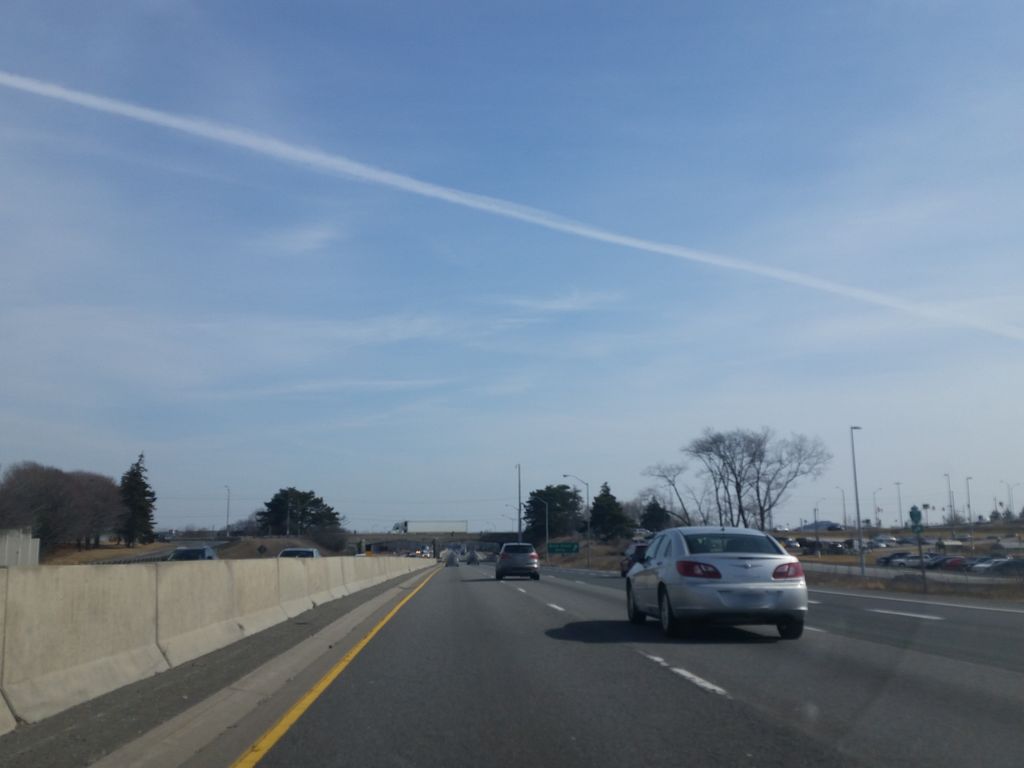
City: toronto